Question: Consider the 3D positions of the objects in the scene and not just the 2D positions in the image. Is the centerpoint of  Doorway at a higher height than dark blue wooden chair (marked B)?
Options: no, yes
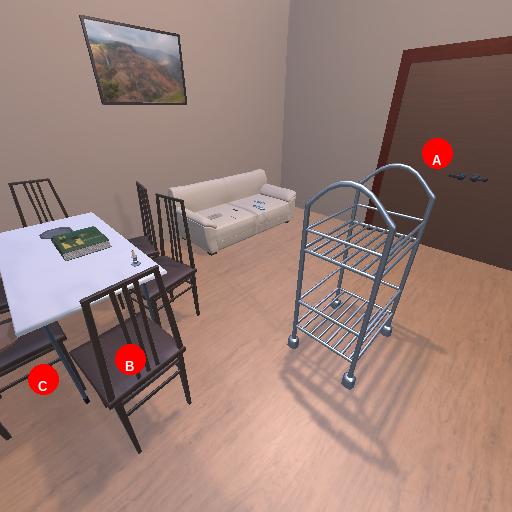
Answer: no